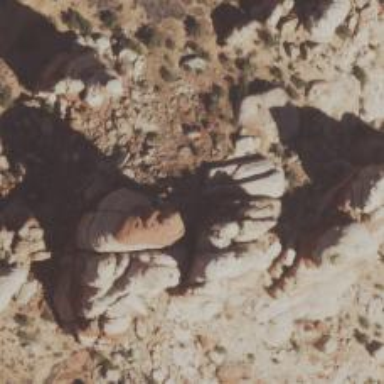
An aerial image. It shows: Cliff in nature.